Field crop: maize
Growth stage: 1
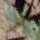
Species: datura